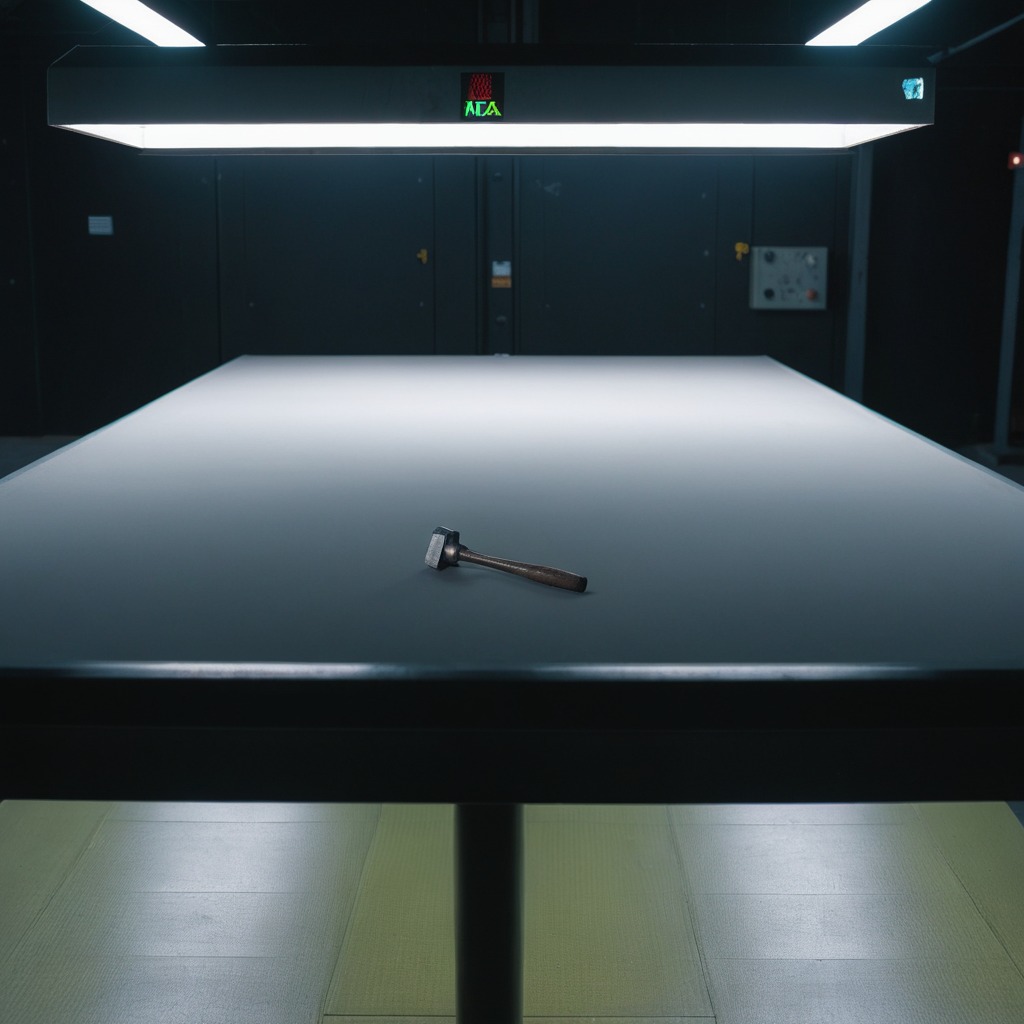
A hammer is lying on the table.